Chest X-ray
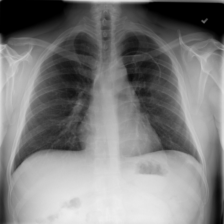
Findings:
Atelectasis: negative
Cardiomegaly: negative
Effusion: negative
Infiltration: positive
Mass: negative
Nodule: negative
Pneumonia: negative
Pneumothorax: negative
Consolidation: negative
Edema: negative
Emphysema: negative
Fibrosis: negative
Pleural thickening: negative
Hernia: negative